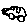
Label: car